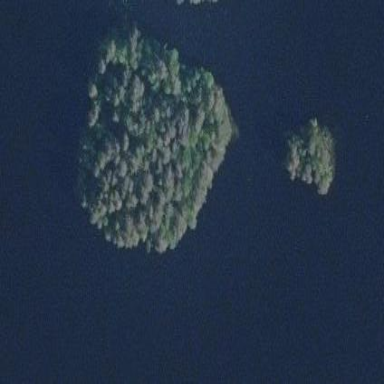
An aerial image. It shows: Image showing island.